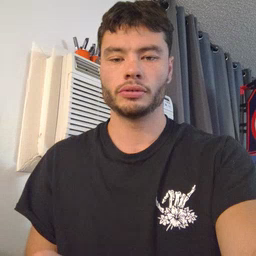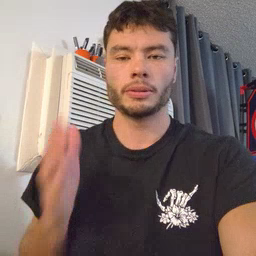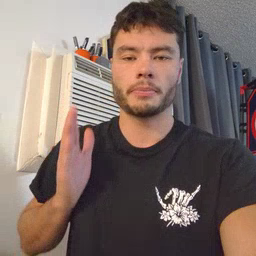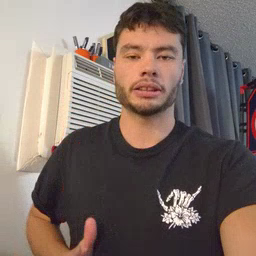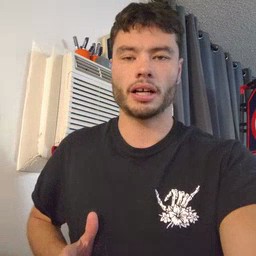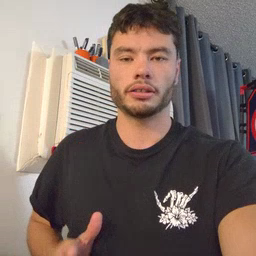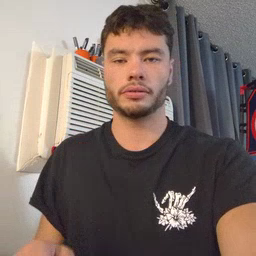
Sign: beside